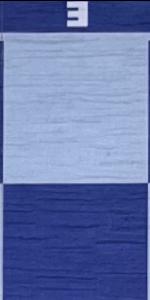
Label: Empty